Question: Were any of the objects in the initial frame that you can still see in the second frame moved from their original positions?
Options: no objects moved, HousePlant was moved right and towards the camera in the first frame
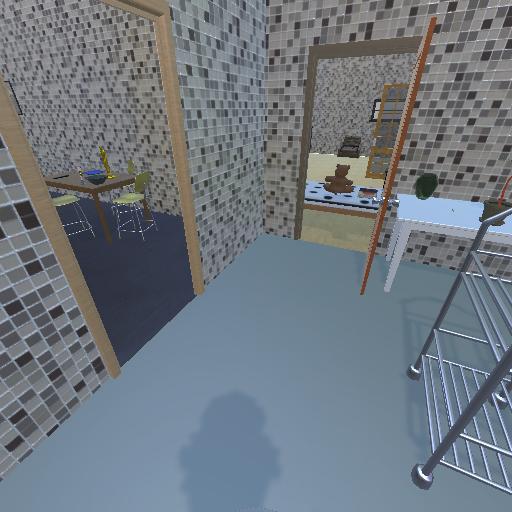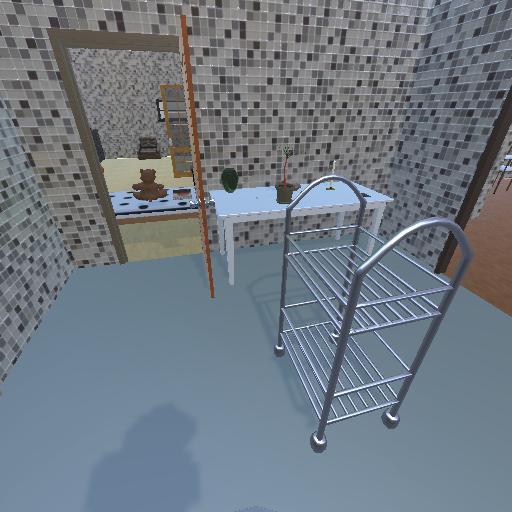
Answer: no objects moved